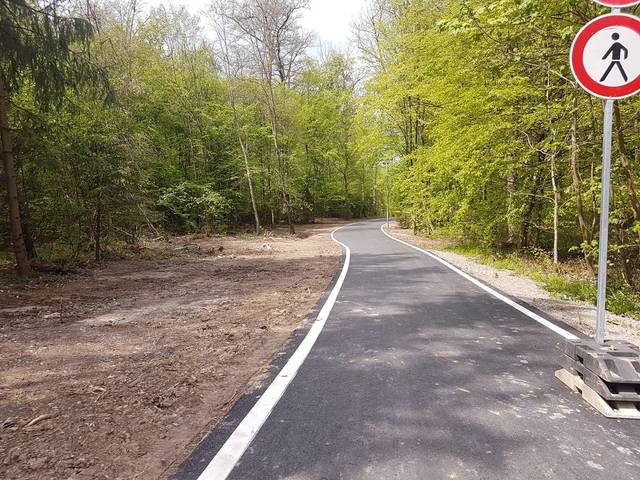
Region: Germany
Coordinates: 48.694, 9.036